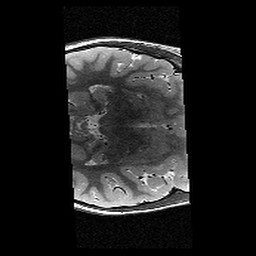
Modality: T2w
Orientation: axial
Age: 11
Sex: female
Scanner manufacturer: siemens
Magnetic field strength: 3 T
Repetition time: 9.23 s
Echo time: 0.067 s